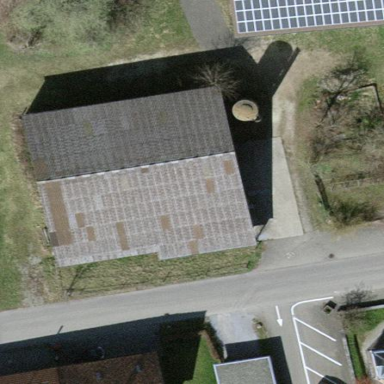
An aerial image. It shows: Stable building.